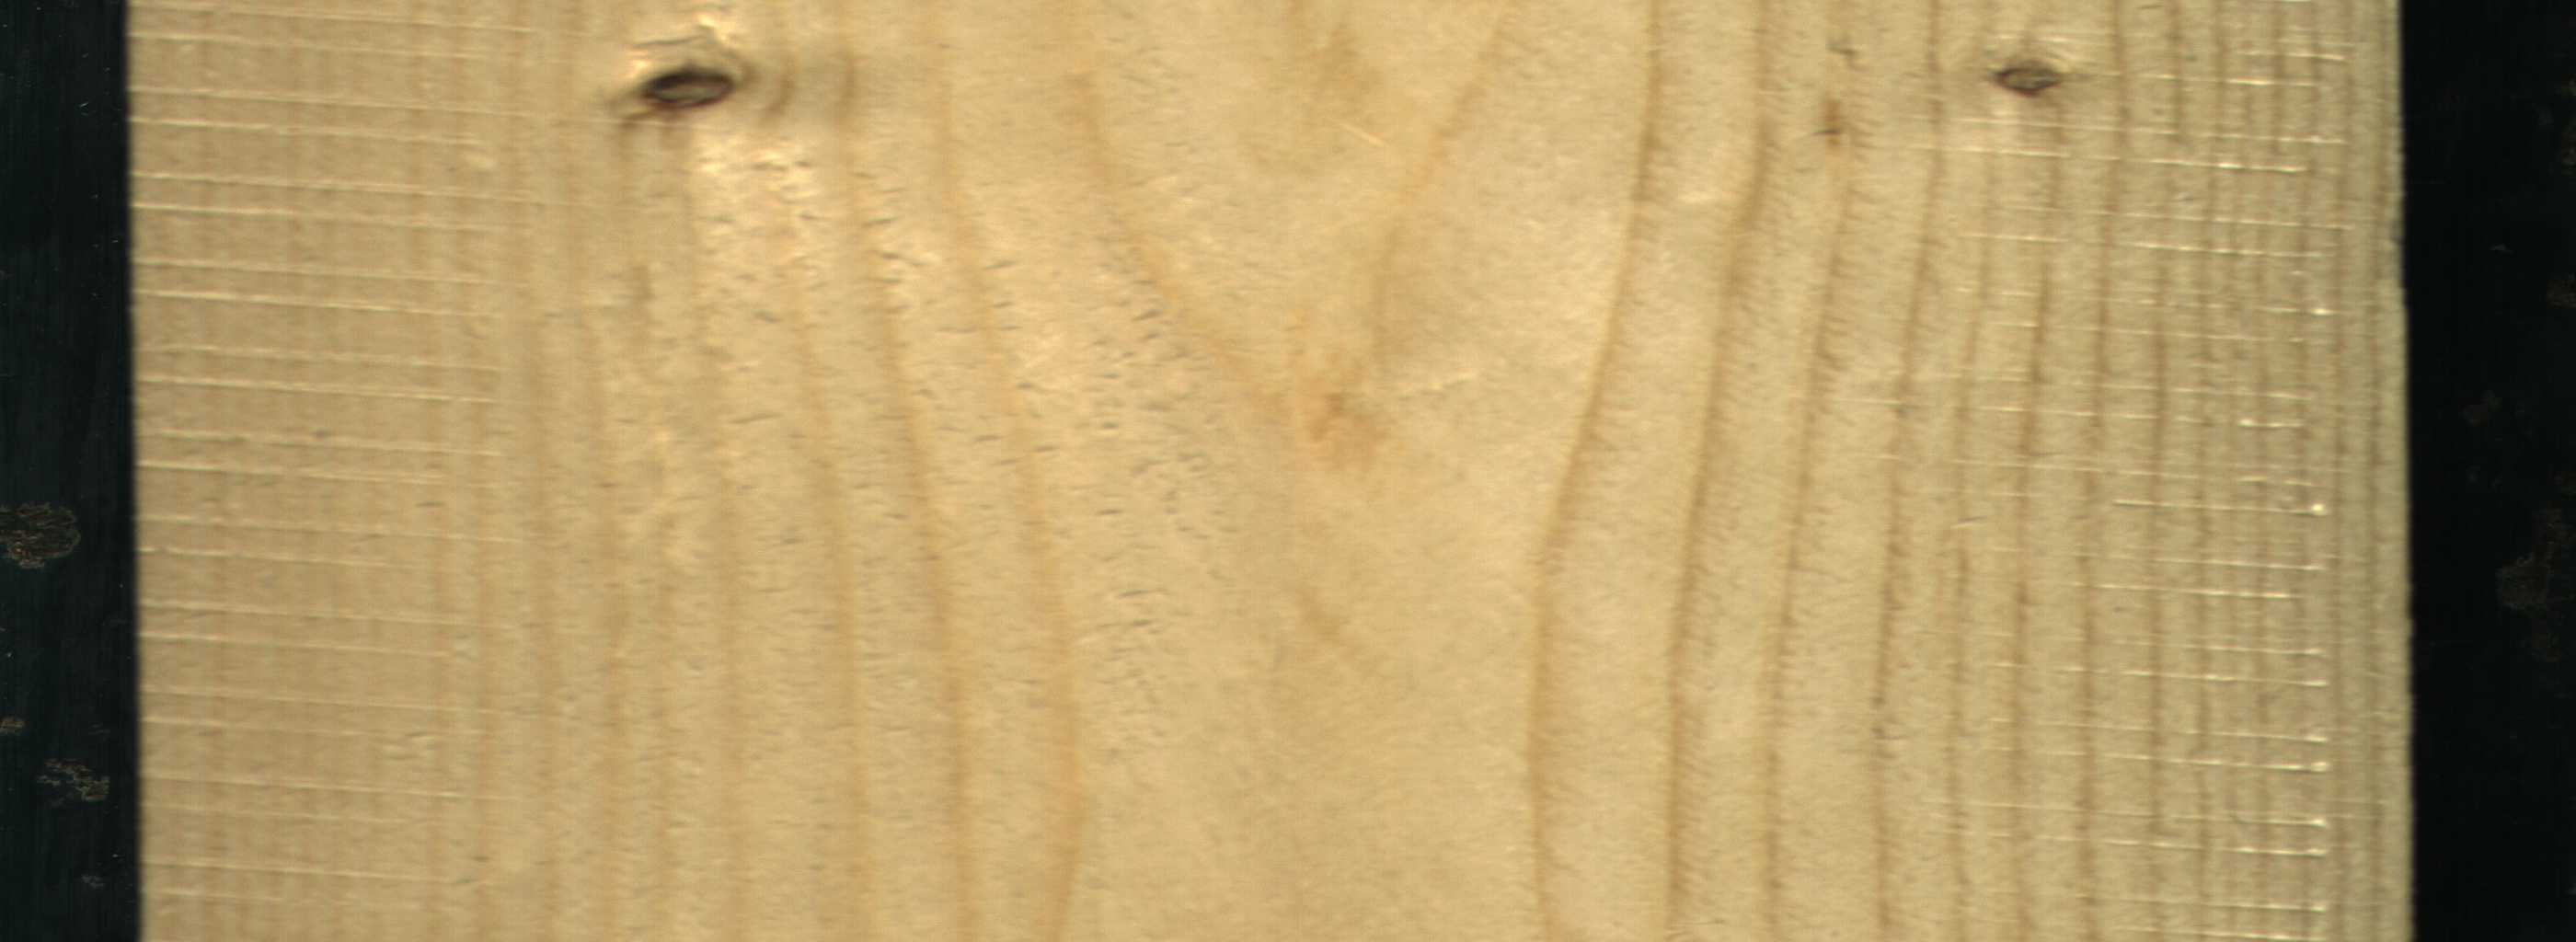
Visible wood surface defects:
Dead_Knot
Live_Knot